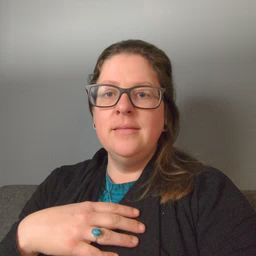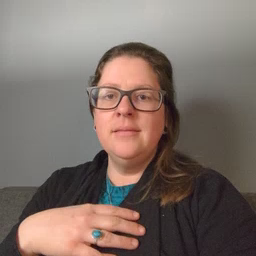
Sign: for